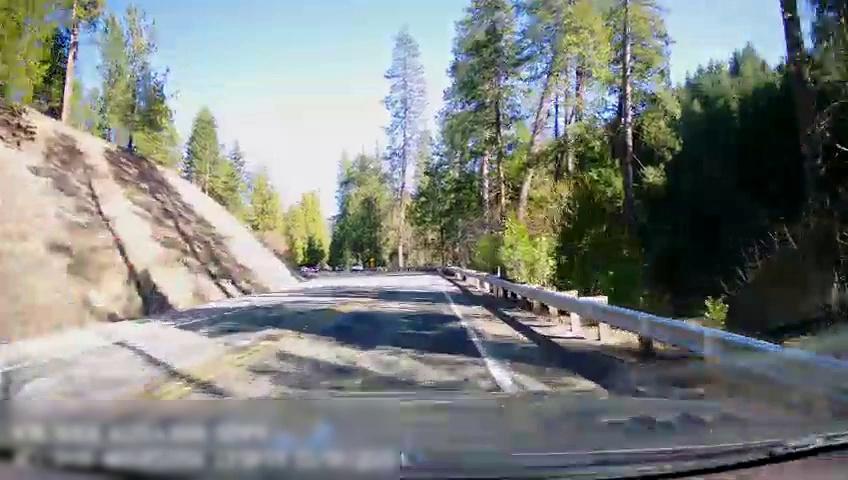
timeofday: Day
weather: Sunny
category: Drivable Space
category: Vehicles | Car
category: Lanes | Alternate Lane
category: Lanes | Opposite Lane
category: Lanes | Current Lane
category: Lanes | Opposite Lane